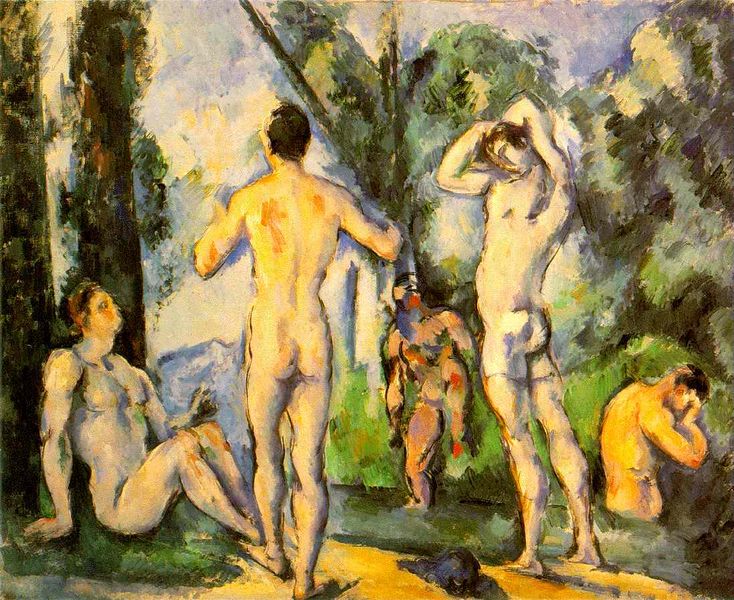
Titel: Badende
Künstler: Paul Cézanne
Standort: Sankt Petersburg
Institution: Musée de l'Ermitage
Schlagwörter: akt, baum, berg, blau, gemälde, himmel, körper, mann, nackt, wasser, weiß, wolken, akte, baden, badende, bäume, cezanne, fluss, frauen, gelb, grün, impressionismus, landschaft, menschen, see, sitzen, ufer, wäsche, bewegung, bunt, frau, hell, hintergrund, licht, männer, pastell, profil, rücken, park, wiese, expressionismus, jung, gesicht, inkarnat, stehen, fünf, öl, bach, morgen, natur, büsche, pastos, sonne, haare, sitzend, stehend, wald, chaos, farbig, hintern, rückenansicht, warm, abstrakt, berge, farben, gebirge, modern, sonnenlicht, farbe, tag, rand, muskeln, symmetrie, handtücher, melancholisch, kontrapost, nackte, knie, gauguin, bad, vier, waschen, linie, schwimmen, abtrocknen, ausziehen, clown, draußen, fkk, grün menschen, kontur, lichtung, männerakte, nack, nakt, paul, reinigen, rückseite, symmetrisch, umrahmung, waschend, hinten, rückansicht, sinnlich, genuß, neckt, leichtigkeit, baäume, les fauves, sinnlichkeit, geöb, cecanne, grüng, po, gelbblau, 5